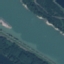
Land use / land cover class: River